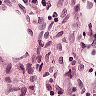
Metastatic tissue present: no